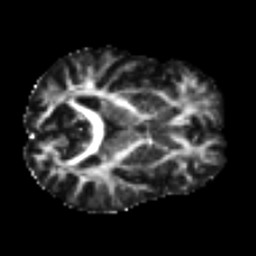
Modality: FA
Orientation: axial
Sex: male
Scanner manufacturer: ge
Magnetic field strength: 3 T
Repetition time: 7 s
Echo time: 0.08 s